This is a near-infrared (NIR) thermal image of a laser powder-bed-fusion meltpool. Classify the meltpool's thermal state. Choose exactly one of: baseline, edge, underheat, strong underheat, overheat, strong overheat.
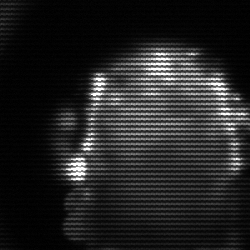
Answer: baseline